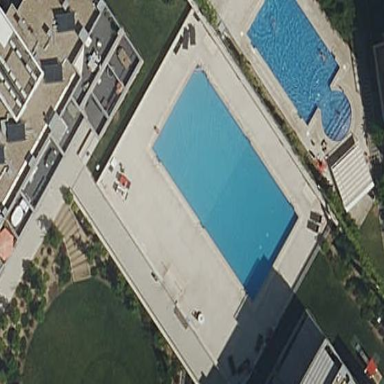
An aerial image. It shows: Swimming pool located in leisure land.